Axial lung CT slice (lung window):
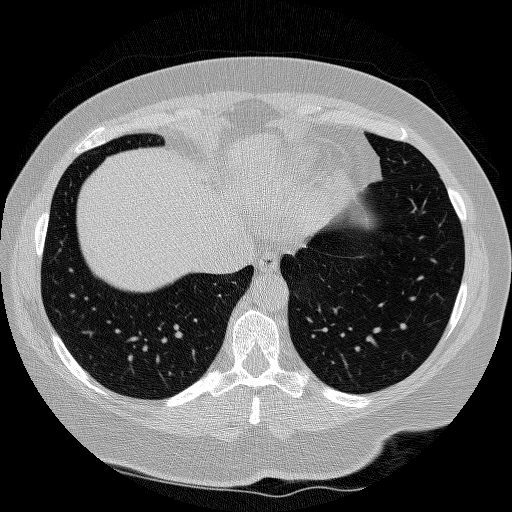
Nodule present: no